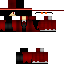
A male human skin with dark skin, wearing brown long hair dressed in a red hoodie and red pants, featuring a closed mouth.